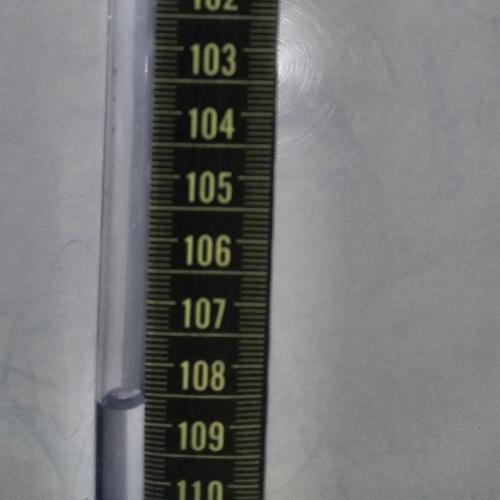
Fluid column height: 108.7 cm